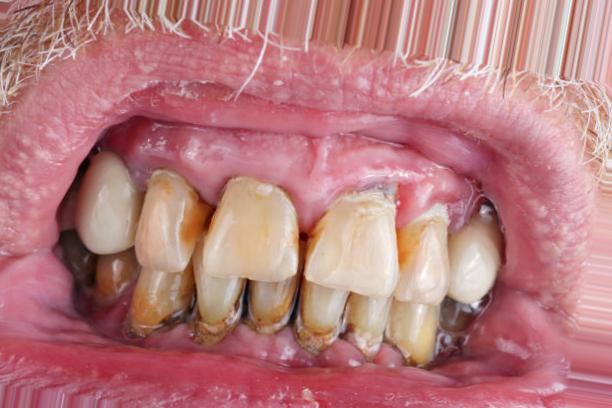
Condition: Caries